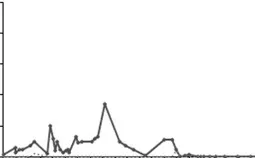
The percentage of totally and partially CD59-deficient red blood cells in patients 1-6 [(A-F), respectively.
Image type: pathology (immunostaining)